Question: When I have a menu item which contains a submenu, this submenu is shown inside the menu's div, screwing the css (hover over the tab):
<URL>
There this part of the JS (that everyone seems to use) which bothers me when initializing the menubar plugin:
'''
position: {
within: $('#frame').add(window).first()
}
'''
Since there is no 'frame' id anywhere in the official examples, I guess it creates a div on-the-fly?
I compared my code to some other menubar jsFiddle and I can't find the issue to it, any help would be highled appreciated.

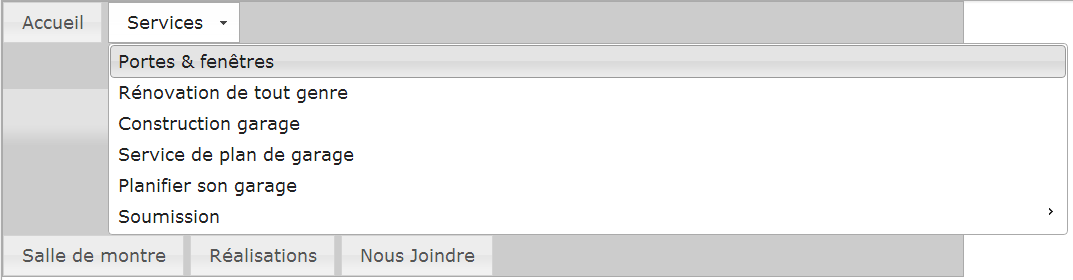
Answer: It seems like I had forgotten to link <URL>. Everything is fine now.